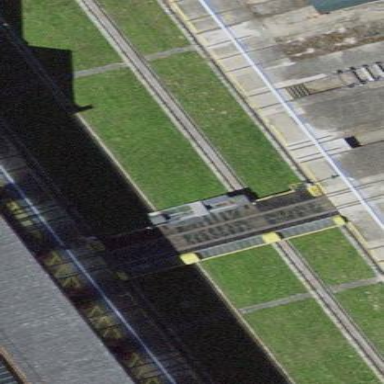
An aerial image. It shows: Traverser railway located at yard.